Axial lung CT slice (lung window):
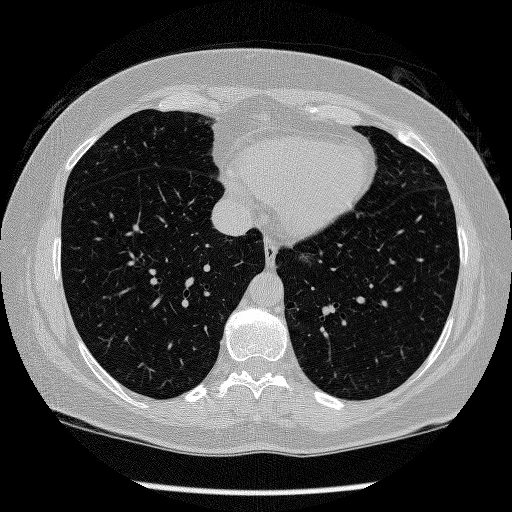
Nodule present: no